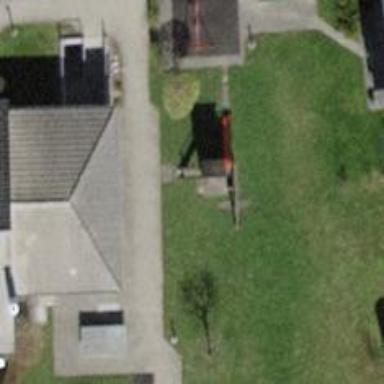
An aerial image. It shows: Playground structure.